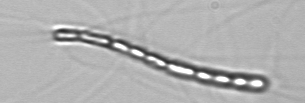
Label: Chaetoceros